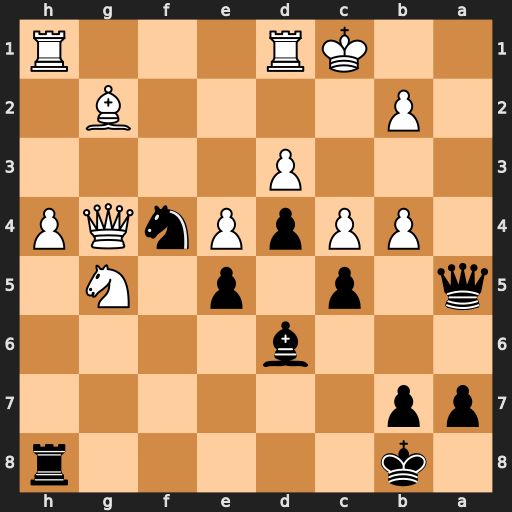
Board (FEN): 1k5r/pp6/3b4/q1p1p1N1/1PPpPnQP/3P4/1P4B1/2KR3R
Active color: b
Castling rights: -
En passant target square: -
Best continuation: cxb4 Qd7 Rd8 Qb5 Qa2